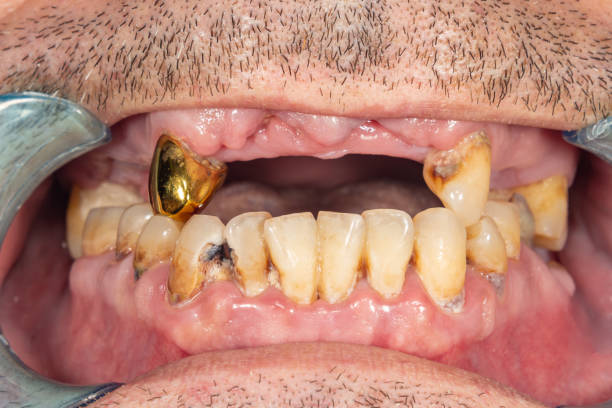
Condition: Calculus